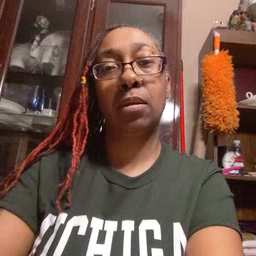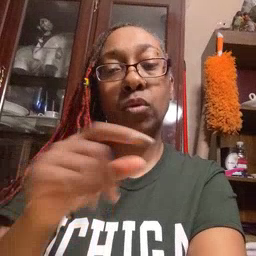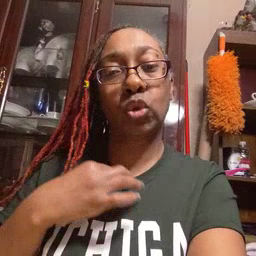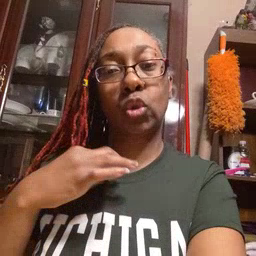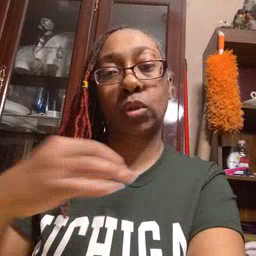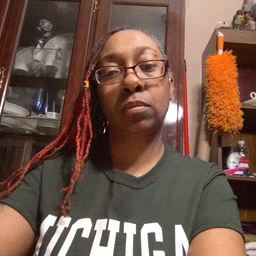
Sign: shirt